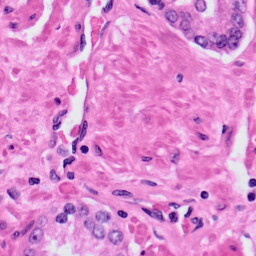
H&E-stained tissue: Prostate